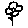
Label: flower